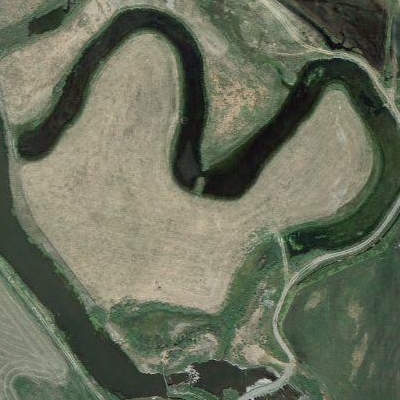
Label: RiverLake